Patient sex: M
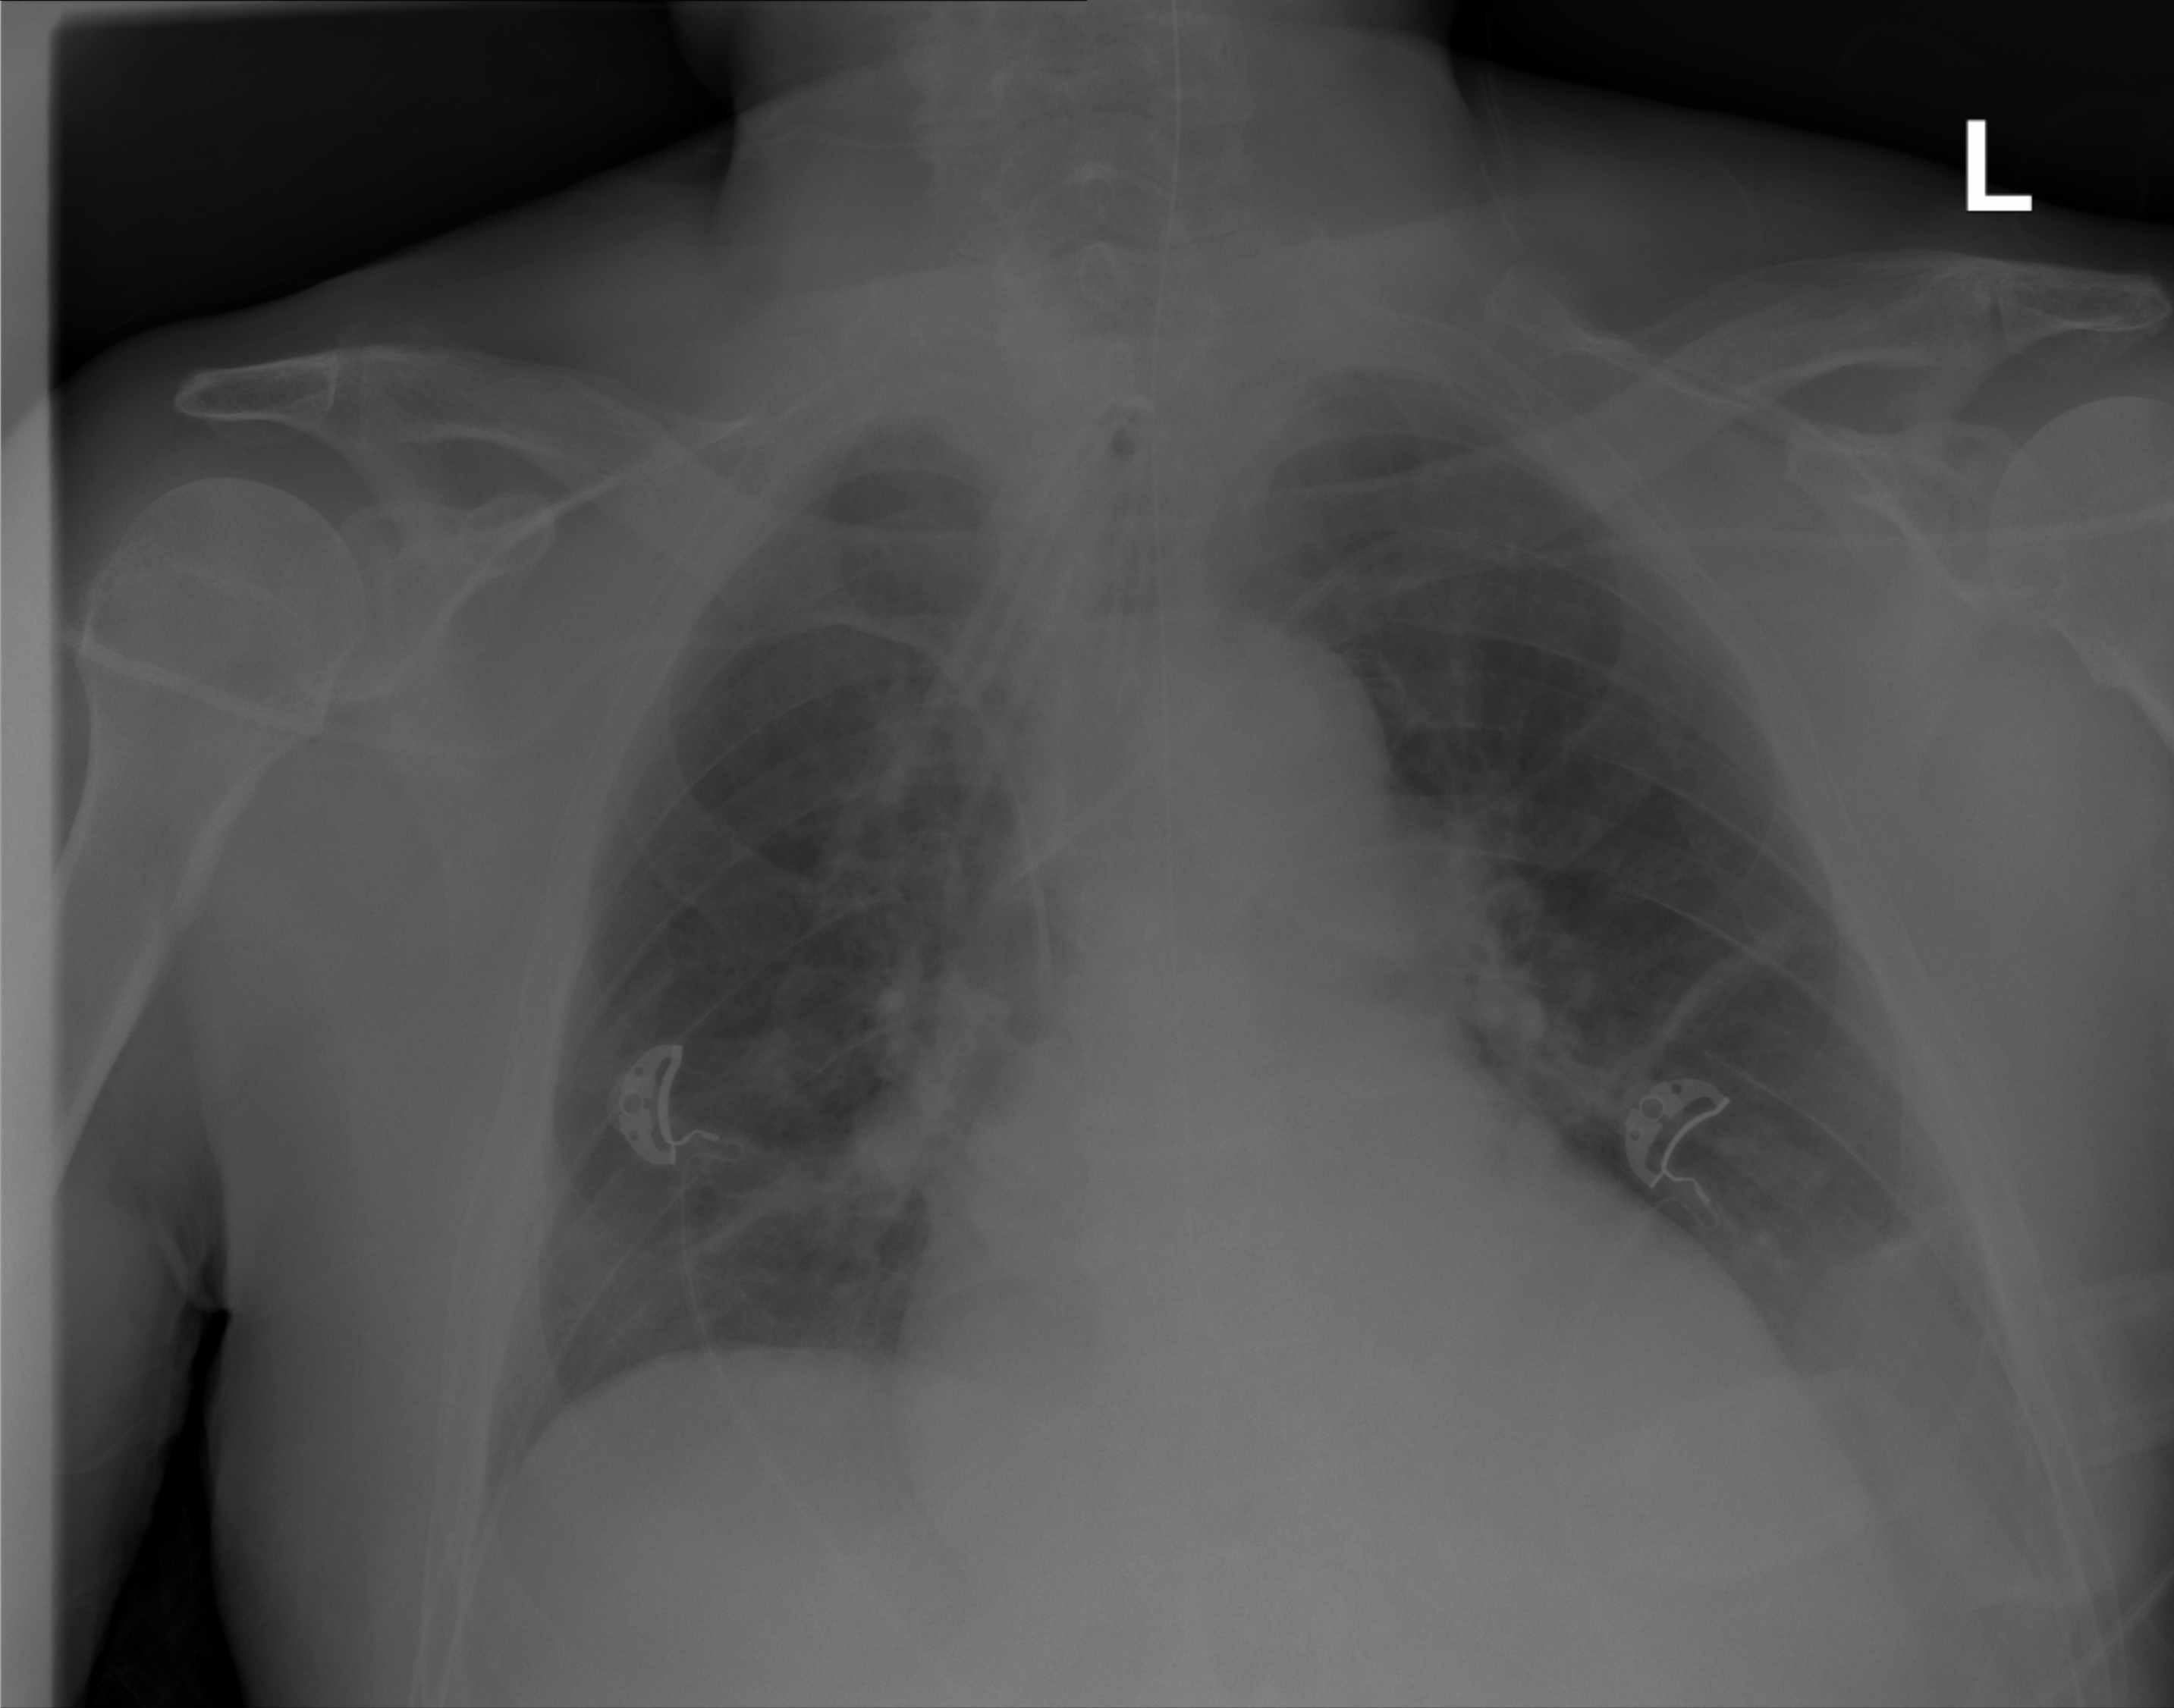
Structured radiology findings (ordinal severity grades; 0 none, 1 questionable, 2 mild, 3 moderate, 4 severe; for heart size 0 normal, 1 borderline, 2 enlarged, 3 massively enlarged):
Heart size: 2
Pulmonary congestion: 0
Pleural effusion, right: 0
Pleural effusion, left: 1
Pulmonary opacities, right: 0
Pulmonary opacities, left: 0
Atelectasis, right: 2
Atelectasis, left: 2